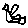
Label: bird